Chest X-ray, AP view. Patient: 77 years old, sex M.
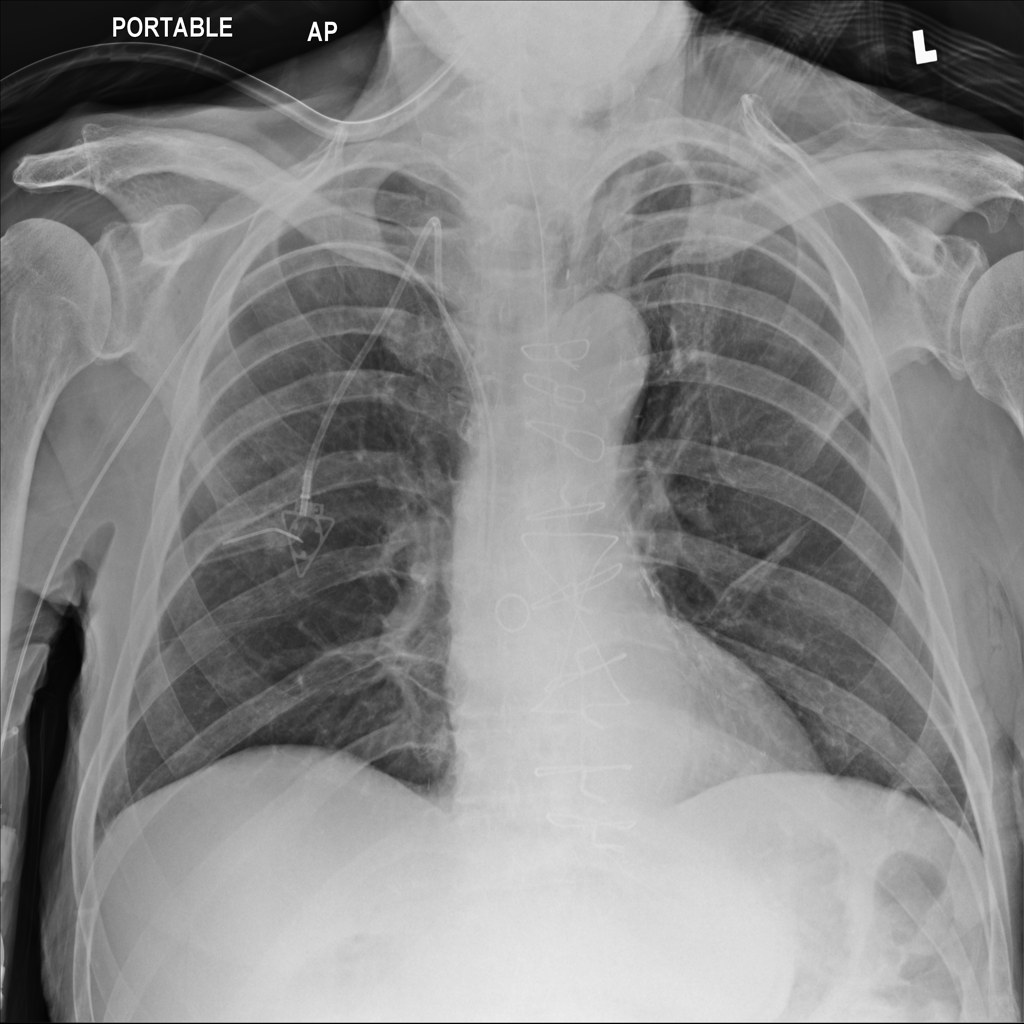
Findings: No Finding